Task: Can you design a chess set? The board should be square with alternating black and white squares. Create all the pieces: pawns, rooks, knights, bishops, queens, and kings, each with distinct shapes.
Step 4548:
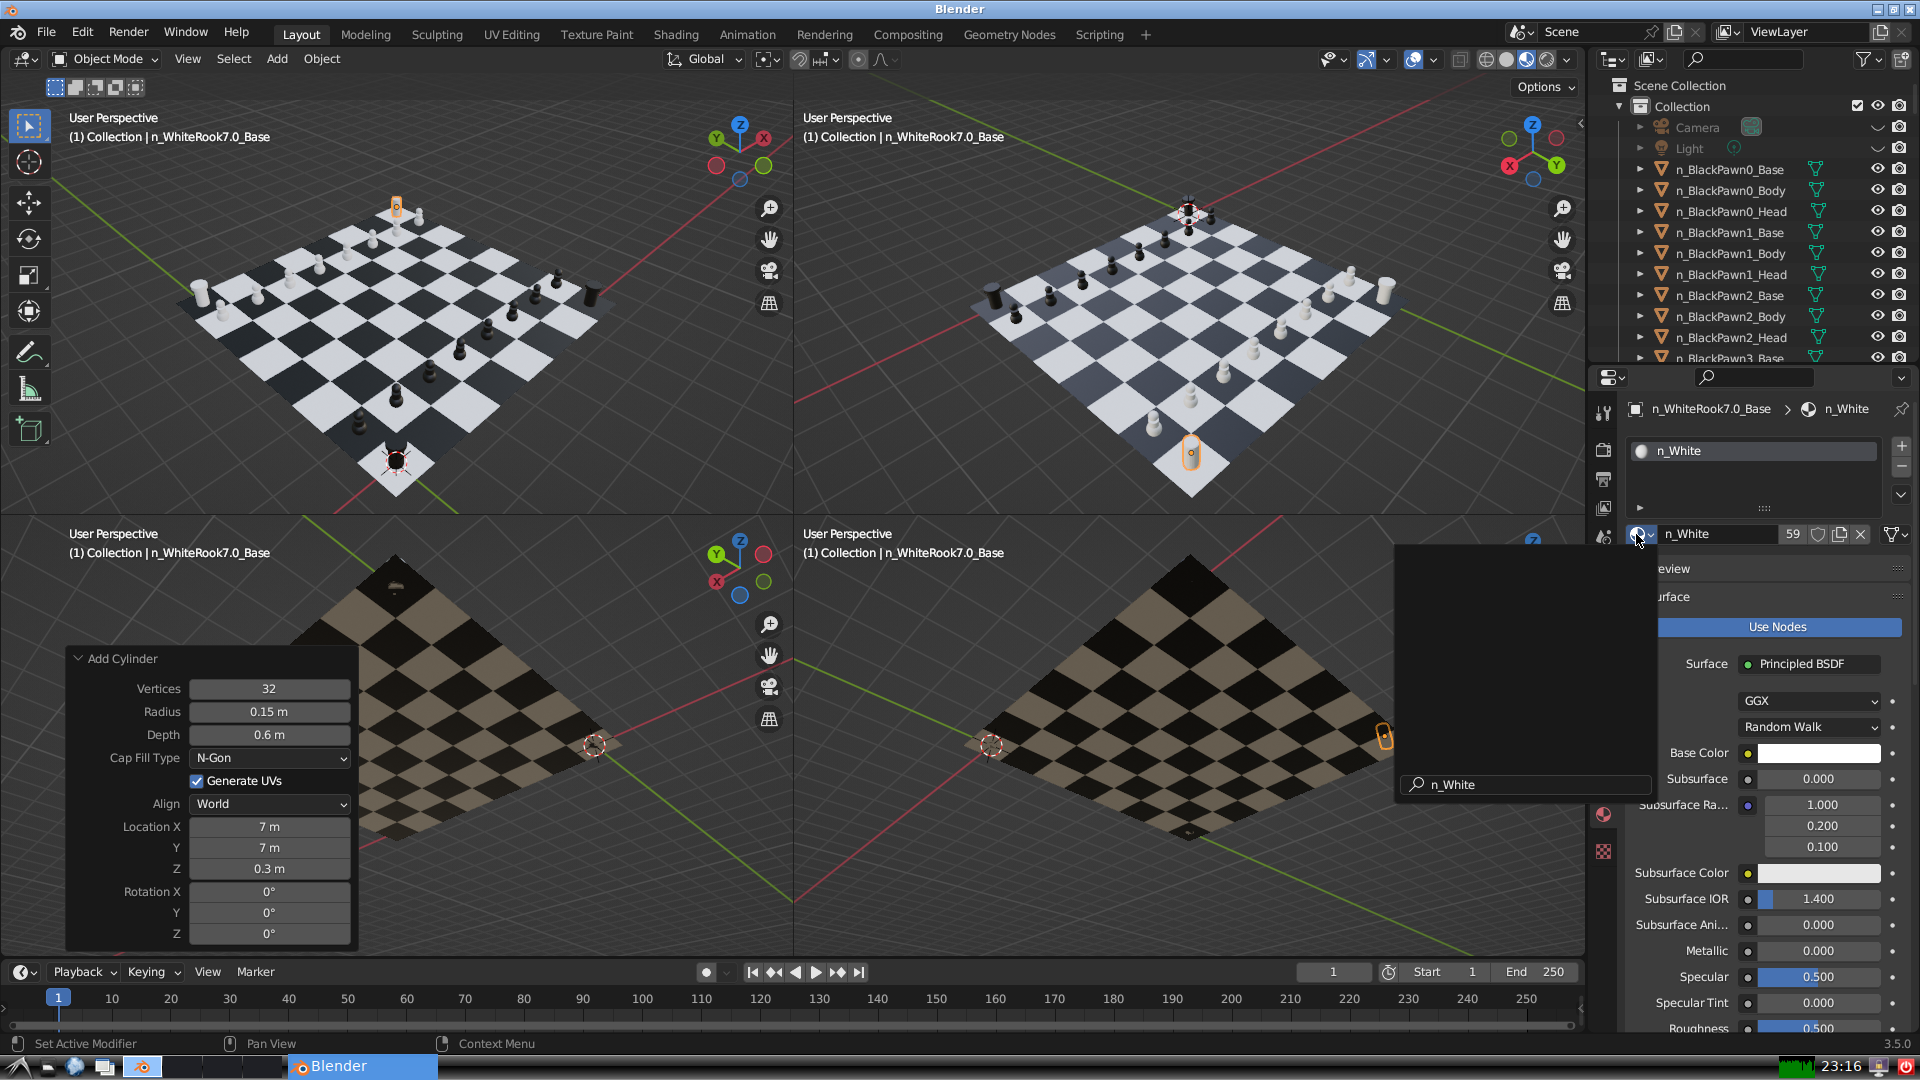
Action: {"mouse_move": [278, 58]}